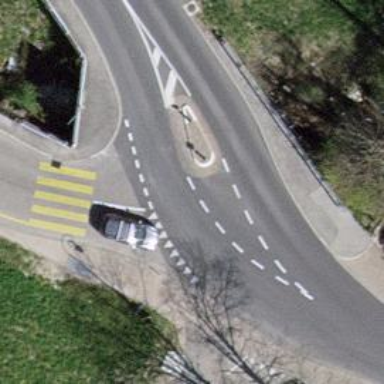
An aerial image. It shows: Traffic calming island.